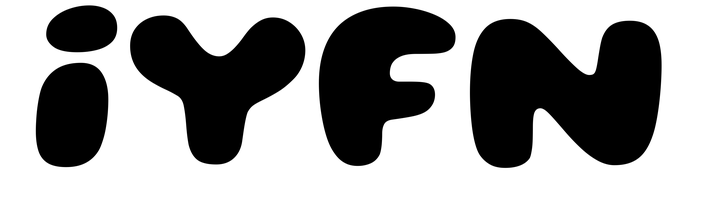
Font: Gluten_ExtraBold